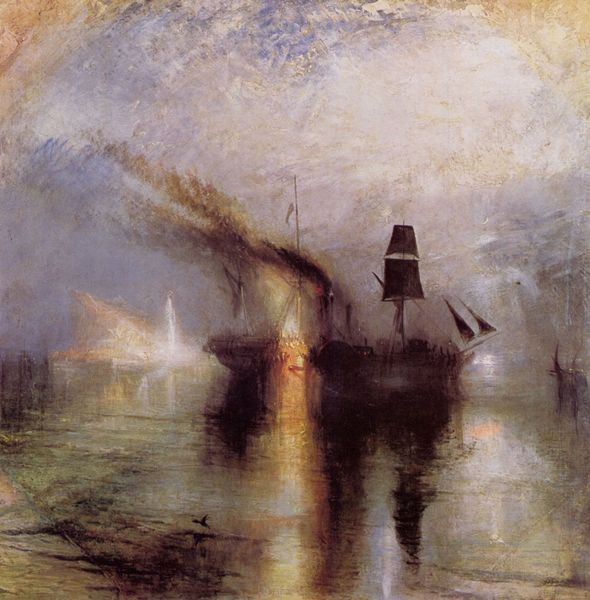
Titel: Frieden - Beerdigung auf dem Meer
Künstler: William Turner
Standort: London
Institution: Tate Gallery
Schlagwörter: blau, dunkel, feuer, gemälde, himmel, meer, schatten, vogel, wasser, weiß, wolken, fluss, gelb, grün, impressionismus, ocker, see, stadt, abend, braun, bunt, grau, hell, lampen, licht, lichter, nacht, orange, pastell, schwarz, rot, wolke, beige, spiegel, öl, dämmerung, horizont, kalt, spiegelung, wind, kirche, qualm, rauch, gold, england, boot, boote, schornstein, turm, farbig, schiff, schiffe, segel, düster, fahnen, fahne, mast, segelschiff, dunst, nebel, sonnenuntergang, violett, hafen, masten, romantik, brand, dampf, krieg, luft, schlacht, sturm, turner, ausleger, reflexe, widerschein, glanz, spiegeln, ring, fregatte, leuchten, reflexion, impression, unscharf, brennen, explosion, flammen, strahlen, wolkeb, wasseroberfläche, panik, verschwommen, chwarz, grünlich, einfahrt, fontaine, fontäne, wasserfontäne, himel, undeutlich, schemen, glühen, lichtschein, sonnen, rumpf, regatte, ausfahrt, seeschlacht, william, seebild, william turner, changieren, schillern, russ, beschuß, brennendes schiff, doppelsegel, feruer, glimmen, kanonenfeuer, motorsegelschiff, motorsegler, turk, arbig, patell, löschboot, schot, k